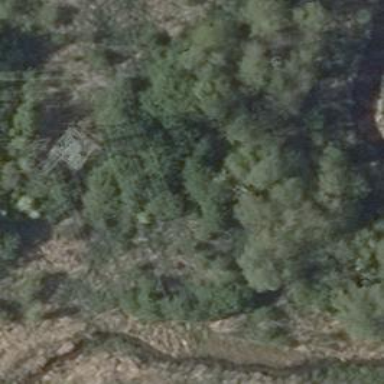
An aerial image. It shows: Patch of scrub vegetation.